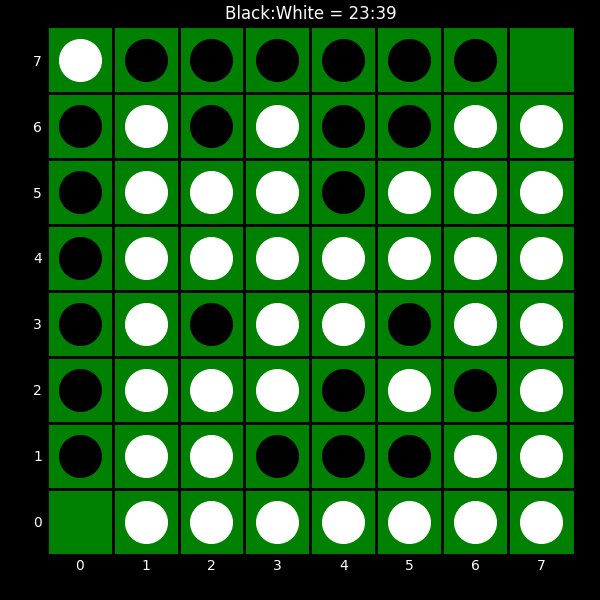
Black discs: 23
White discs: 39